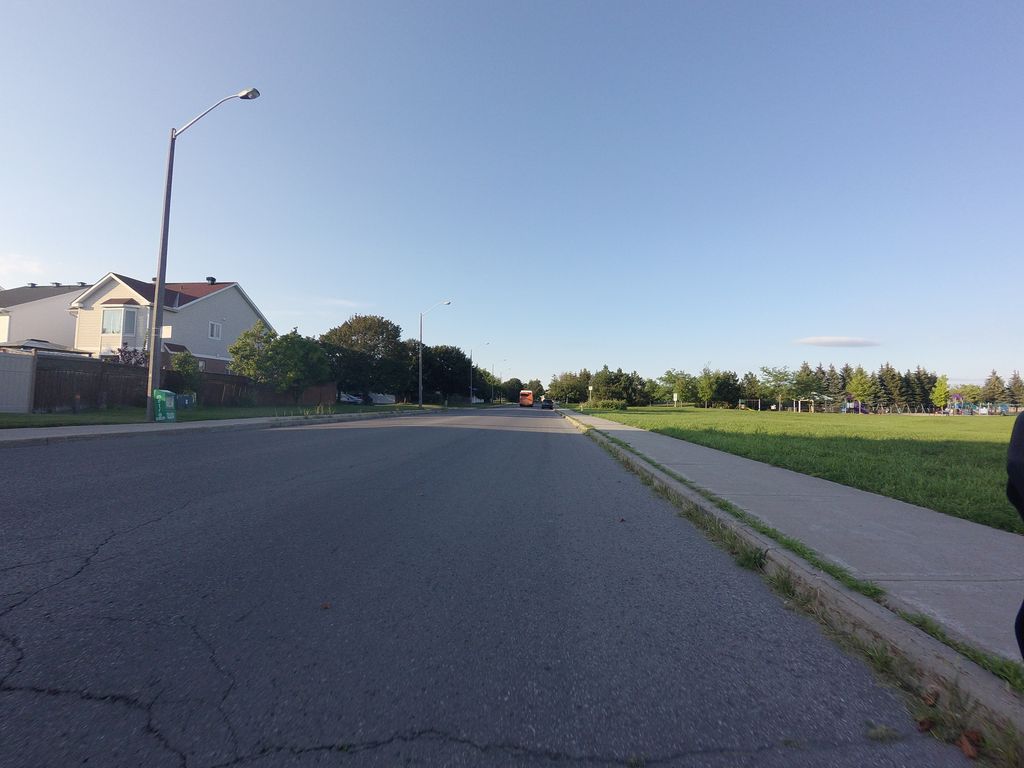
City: ottawa-gatineau